Interaction volume radius: 5 \u00c5
Interaction volume height: 20 \u00c5
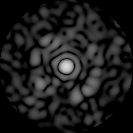
Disorder parameter: 0.8515